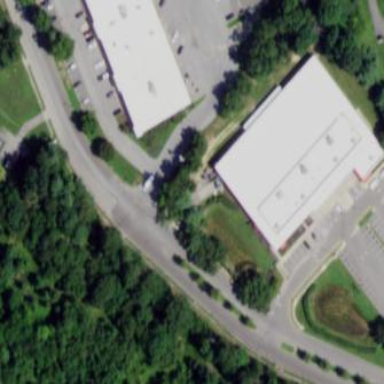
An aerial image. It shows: Building housing bowling alley where bowling is the main sport.